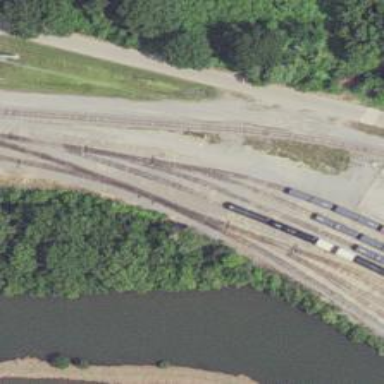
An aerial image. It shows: Railway track.